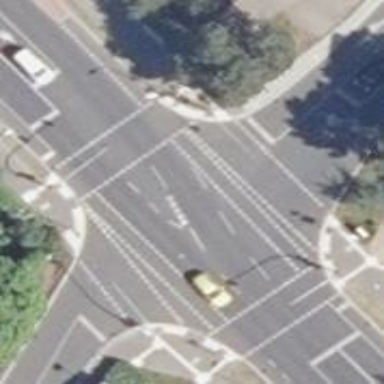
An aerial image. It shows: Secondary road with asphalt surface. It has separate sidewalk and advisory cycle lane.